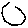
Label: hexagon